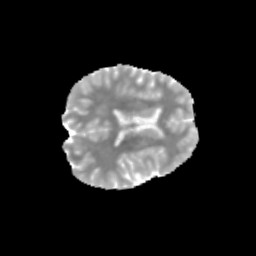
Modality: MD
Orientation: axial
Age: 11
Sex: male
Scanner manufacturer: siemens
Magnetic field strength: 3 T
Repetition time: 3.8 s
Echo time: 0.07 s